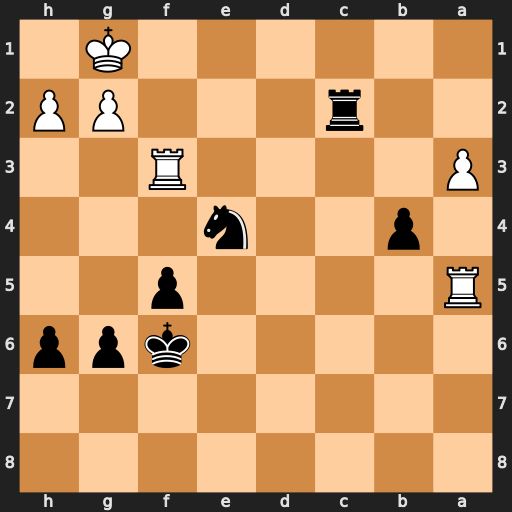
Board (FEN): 8/8/5kpp/R4p2/1p2n3/P4R2/2r3PP/6K1
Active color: b
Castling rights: -
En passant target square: -
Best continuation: b3 Rb5 b2